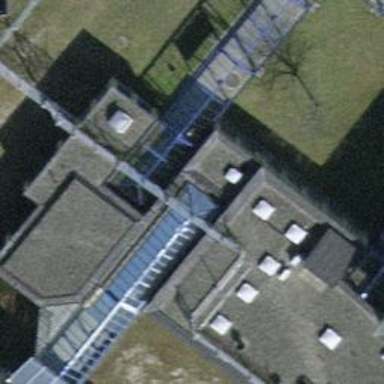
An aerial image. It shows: Path tunnel through building passage.